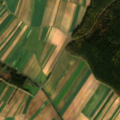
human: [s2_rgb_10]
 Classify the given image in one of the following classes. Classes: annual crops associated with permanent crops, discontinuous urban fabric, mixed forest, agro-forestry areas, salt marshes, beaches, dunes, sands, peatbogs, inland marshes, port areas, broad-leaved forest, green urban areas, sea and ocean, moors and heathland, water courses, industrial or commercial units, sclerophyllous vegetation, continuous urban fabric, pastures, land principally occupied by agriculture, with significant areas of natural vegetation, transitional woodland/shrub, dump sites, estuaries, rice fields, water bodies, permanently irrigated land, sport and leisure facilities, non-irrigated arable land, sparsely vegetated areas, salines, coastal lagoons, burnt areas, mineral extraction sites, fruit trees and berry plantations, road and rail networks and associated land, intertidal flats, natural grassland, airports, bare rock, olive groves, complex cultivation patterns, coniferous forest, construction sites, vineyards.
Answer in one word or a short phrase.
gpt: non-irrigated arable land, land principally occupied by agriculture, with significant areas of natural vegetation, coniferous forest